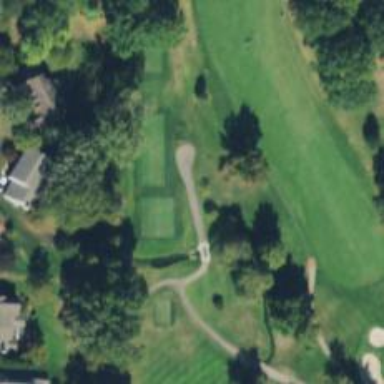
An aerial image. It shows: Path for both roads and golfers.